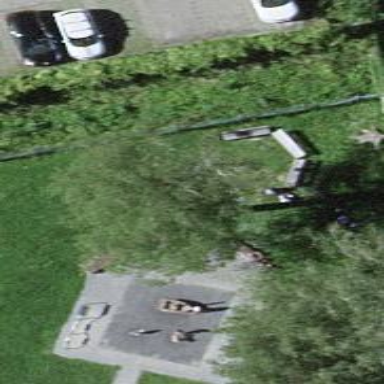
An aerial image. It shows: Brown bench.